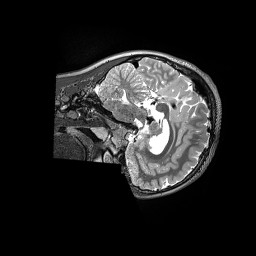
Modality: T2w
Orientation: sagittal
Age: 12
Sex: male
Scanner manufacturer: siemens
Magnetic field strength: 3 T
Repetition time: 3.2 s
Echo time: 0.564 s